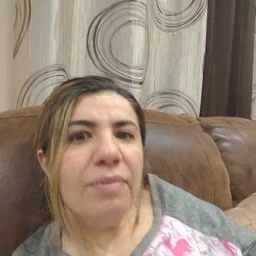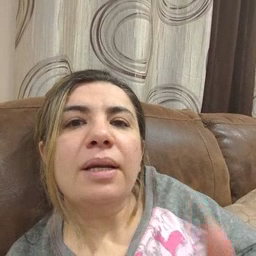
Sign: not